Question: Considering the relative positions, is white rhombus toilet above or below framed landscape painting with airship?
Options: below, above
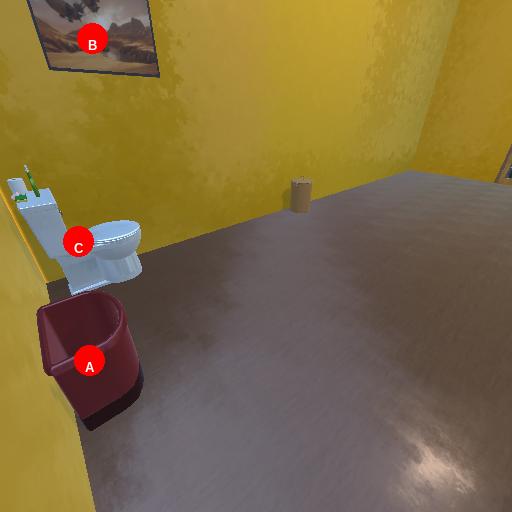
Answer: below